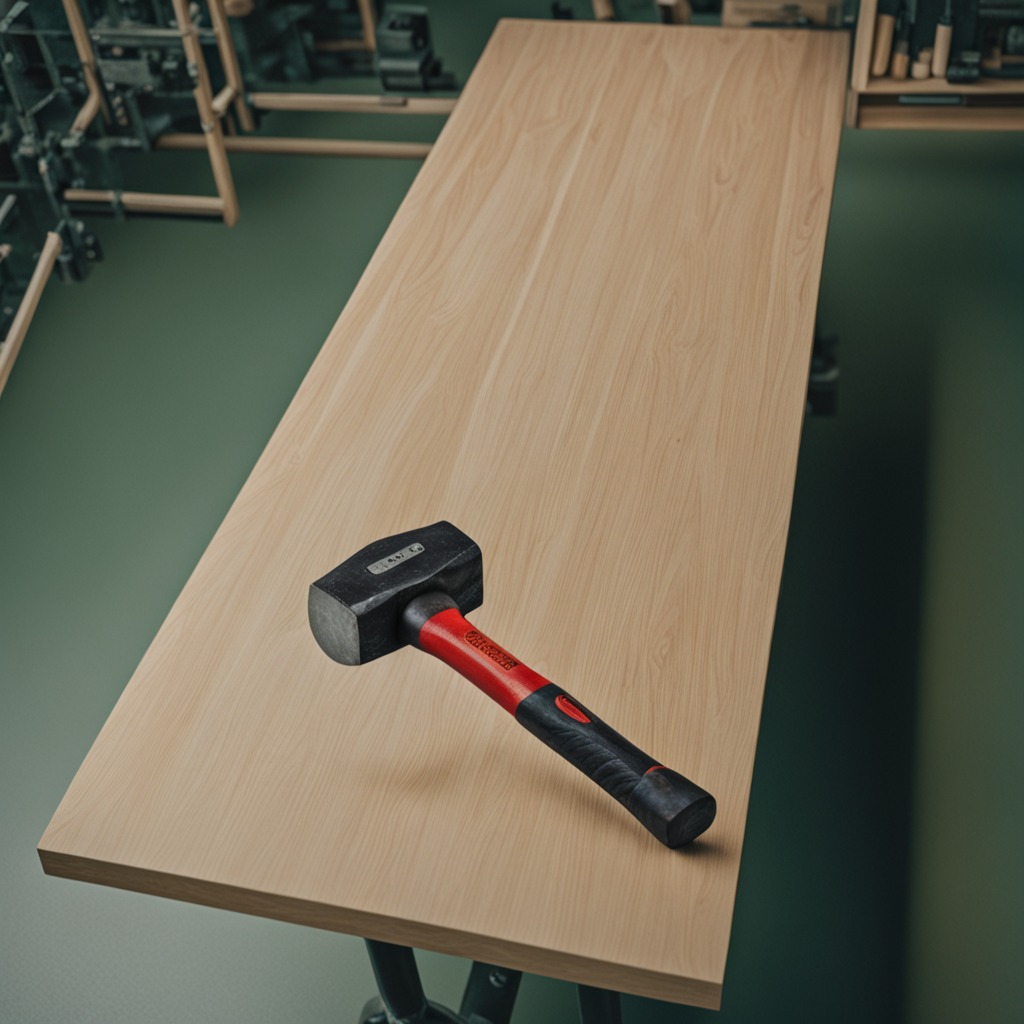
A hammer is lying on the workbench.